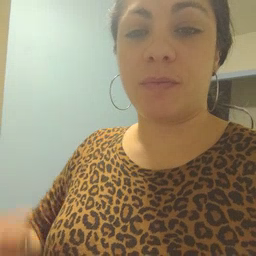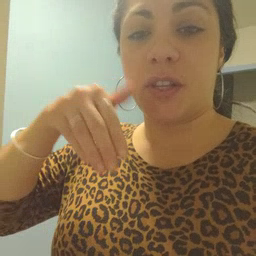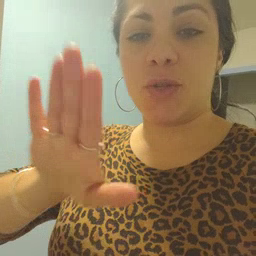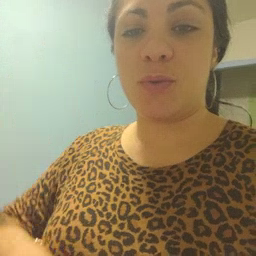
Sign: into